Question: It's typical for android apps that if actionbar takes more than 50% of screen width, it moves menu to bottom of screen. Obstacle is that it removes titles too no matter if they would fit or not.
In screenshot below you see comparison of same app run in 480x854 vs 320x480 screen. You can see that it moves menu in smaller screen but removes titles as well despite of that they would fit fine there.
I'm using ActionBarSherlock. <URL>
Can some of you folks give simple example of how to do this? I'm interested only in forcing showing titles, nothing fancy. There is nothing unusual in my app, but if you need sample source codes, I can provide them for you.

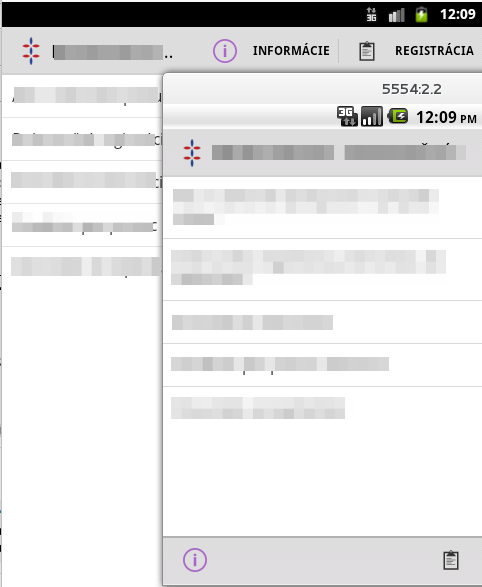
Answer: > You can see that it moves menu in smaller screen but removes titles as well despite of that they would fit fine there.
AFAIK, the bottom portion of the action bar never shows titles.
> Can some of you folks give simple example of how to do this?
Add an 'android:actionView' element to your '<item>' in your '<menu>' resource, pointing to a layout file that contains whatever you want your fake menu button to be:
'''
<item
android:id="@+id/add"
android:actionLayout="@layout/add"
android:icon="@android:drawable/ic_menu_add"
android:showAsAction="ifRoom"
android:title="@string/add"/>
'''
In your Java code, after inflating your menu resource, you can call 'getActionView()' on the associated 'MenuItem' to get at this inflated layout and configure its widgets (e.g., call 'setOnClickListener()'). In my case, the widget I want to configure is an 'EditText':
'''
EditText add=
(EditText)menu.findItem(R.id.add).getActionView()
.findViewById(R.id.title);
add.setOnEditorActionListener(this);
'''
(snippets from <URL>
Personally, I'd either get rid of the split action bar or leave it display as it does by default.